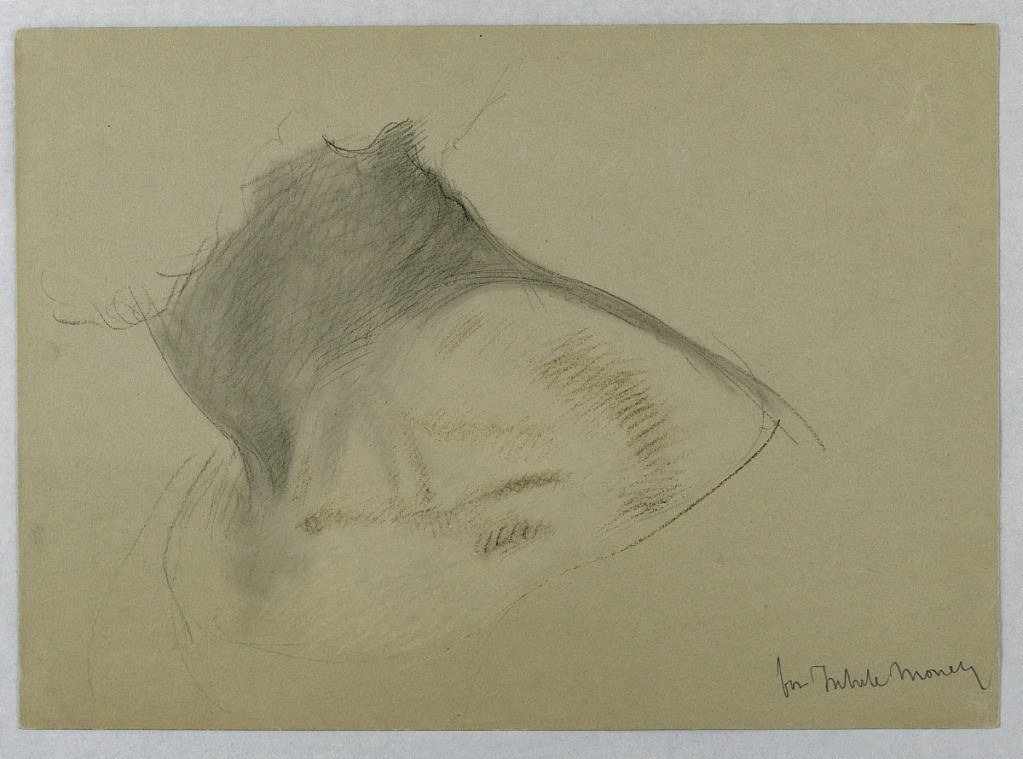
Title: Study of Neck for "Tribute Money"
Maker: Daniel Huntington, American, 1816–1906
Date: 1852
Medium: Graphite, brown chalk, white crayon on grey wove paper
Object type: Drawing
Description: Study of the neck of a male figure, shown from the left shoulder.